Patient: sex M, age 74
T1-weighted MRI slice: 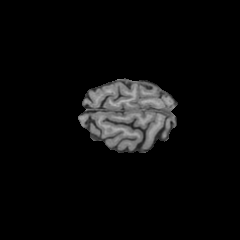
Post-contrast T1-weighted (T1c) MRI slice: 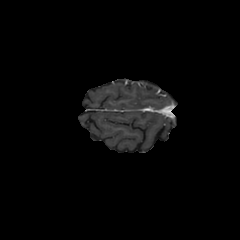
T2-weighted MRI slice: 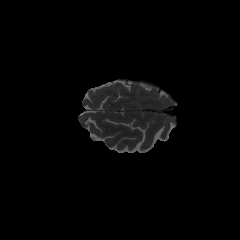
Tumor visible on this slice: no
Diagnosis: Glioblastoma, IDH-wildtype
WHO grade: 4